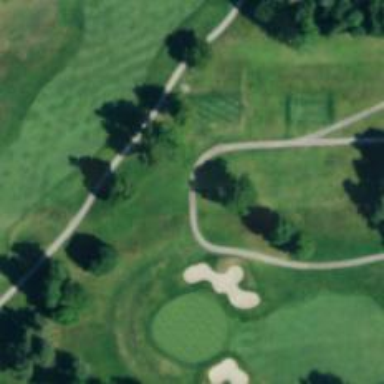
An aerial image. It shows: Path designated for golf carts.